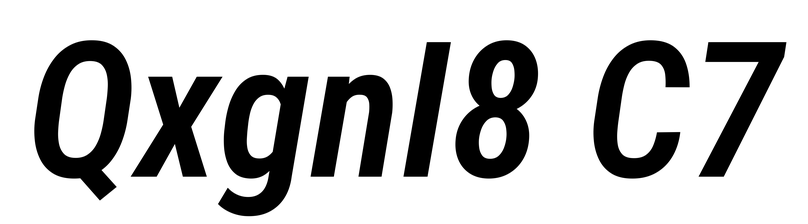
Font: Roboto-Italic_Condensed_SemiBold_Italic